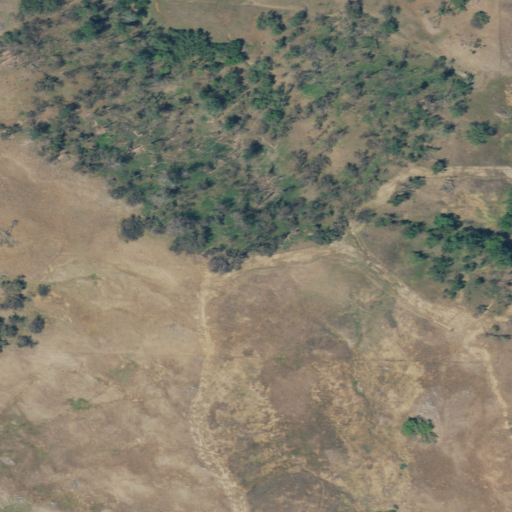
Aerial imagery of mountain in California named Big Hill containing grassland, shrub, evergreen forest, and mixed forest